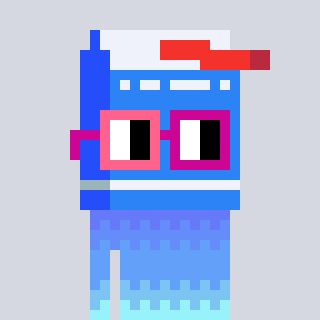
a pixel art character with square pink and red glasses, a milk-shaped head and a orange-colored body on a cool background